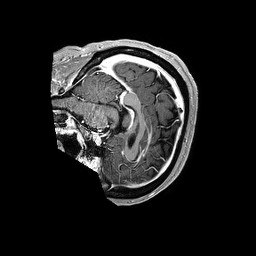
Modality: T1w
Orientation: sagittal
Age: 47
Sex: female
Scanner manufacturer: philips
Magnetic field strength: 3 T
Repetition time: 0.006617 s
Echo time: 0.002959 s